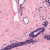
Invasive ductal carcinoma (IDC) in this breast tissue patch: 0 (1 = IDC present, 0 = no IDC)